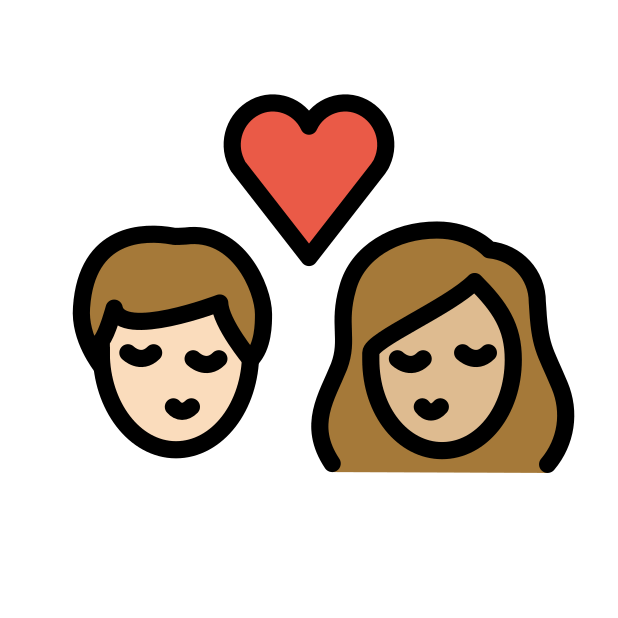
kiss: woman, man, light skin tone, medium-light skin tone